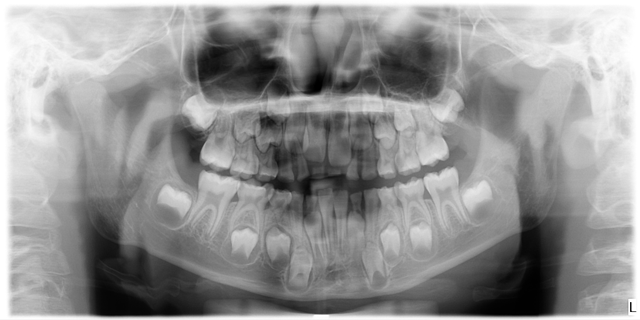
child